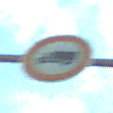
Verkehrszeichen: VerbotFuerKraftfahrzeugeUeberDreiKommaFuenfTonnen
Umgebung: Roofed, Special
Tageszeit: MorningAfternoon
Wetter: PartlyCloudy
Licht: Natural
Jahreszeit: NotSpecified
Kontrast: MediumContrast